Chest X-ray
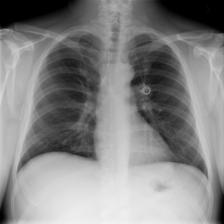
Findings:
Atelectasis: negative
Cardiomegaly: negative
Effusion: negative
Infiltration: positive
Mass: negative
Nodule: negative
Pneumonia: negative
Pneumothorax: negative
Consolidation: negative
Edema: negative
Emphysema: negative
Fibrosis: negative
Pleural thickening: negative
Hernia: negative